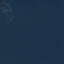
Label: SeaLake